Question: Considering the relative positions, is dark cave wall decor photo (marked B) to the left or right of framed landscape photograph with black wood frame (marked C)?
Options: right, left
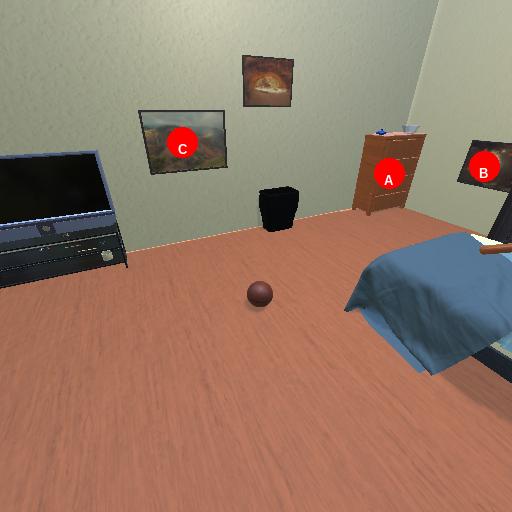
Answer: right